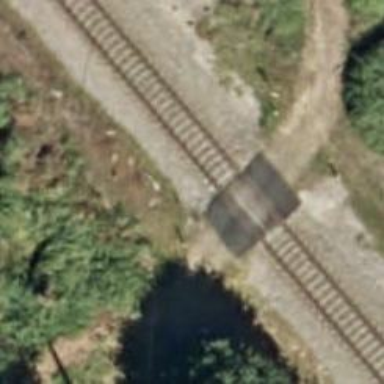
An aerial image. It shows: Railway level crossing.